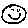
Label: smiley face